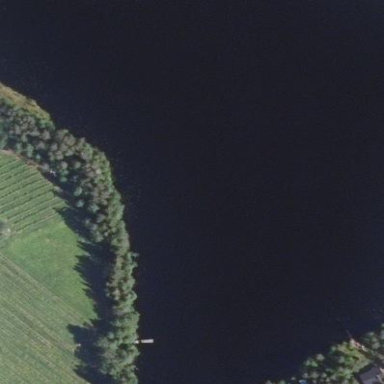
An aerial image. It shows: Lake with natural water.